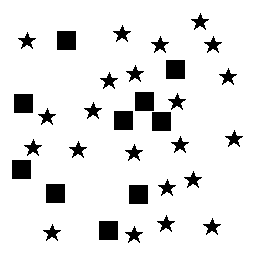
Squares: 10
Triangles: 0
Stars: 22
Total shapes: 32